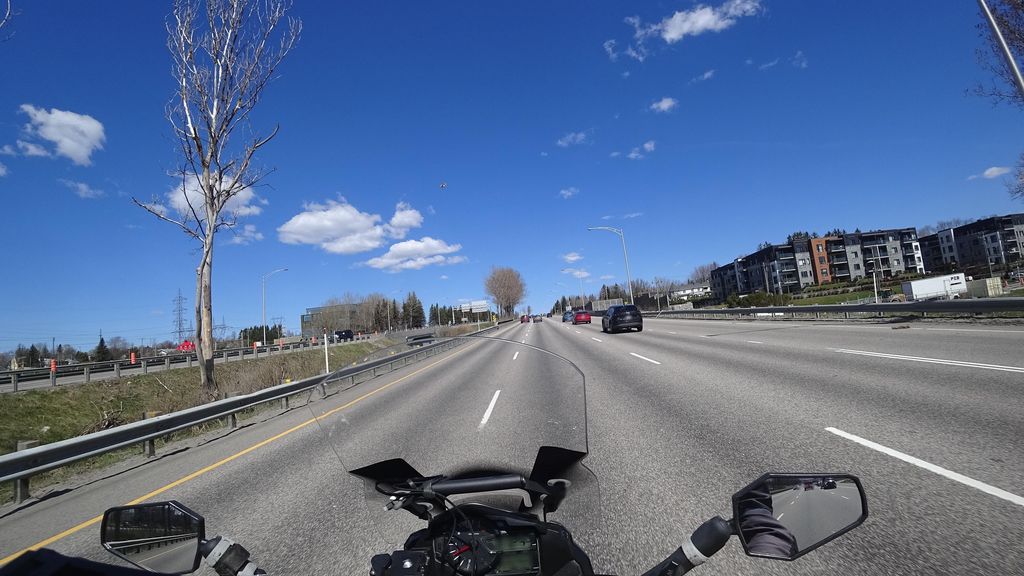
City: quebec_city